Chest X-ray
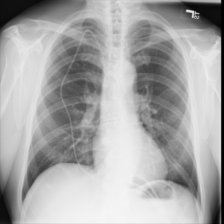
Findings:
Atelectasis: negative
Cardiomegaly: negative
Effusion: negative
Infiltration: negative
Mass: negative
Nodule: negative
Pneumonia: negative
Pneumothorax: negative
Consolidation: negative
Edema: negative
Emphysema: negative
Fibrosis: negative
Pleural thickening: negative
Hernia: negative